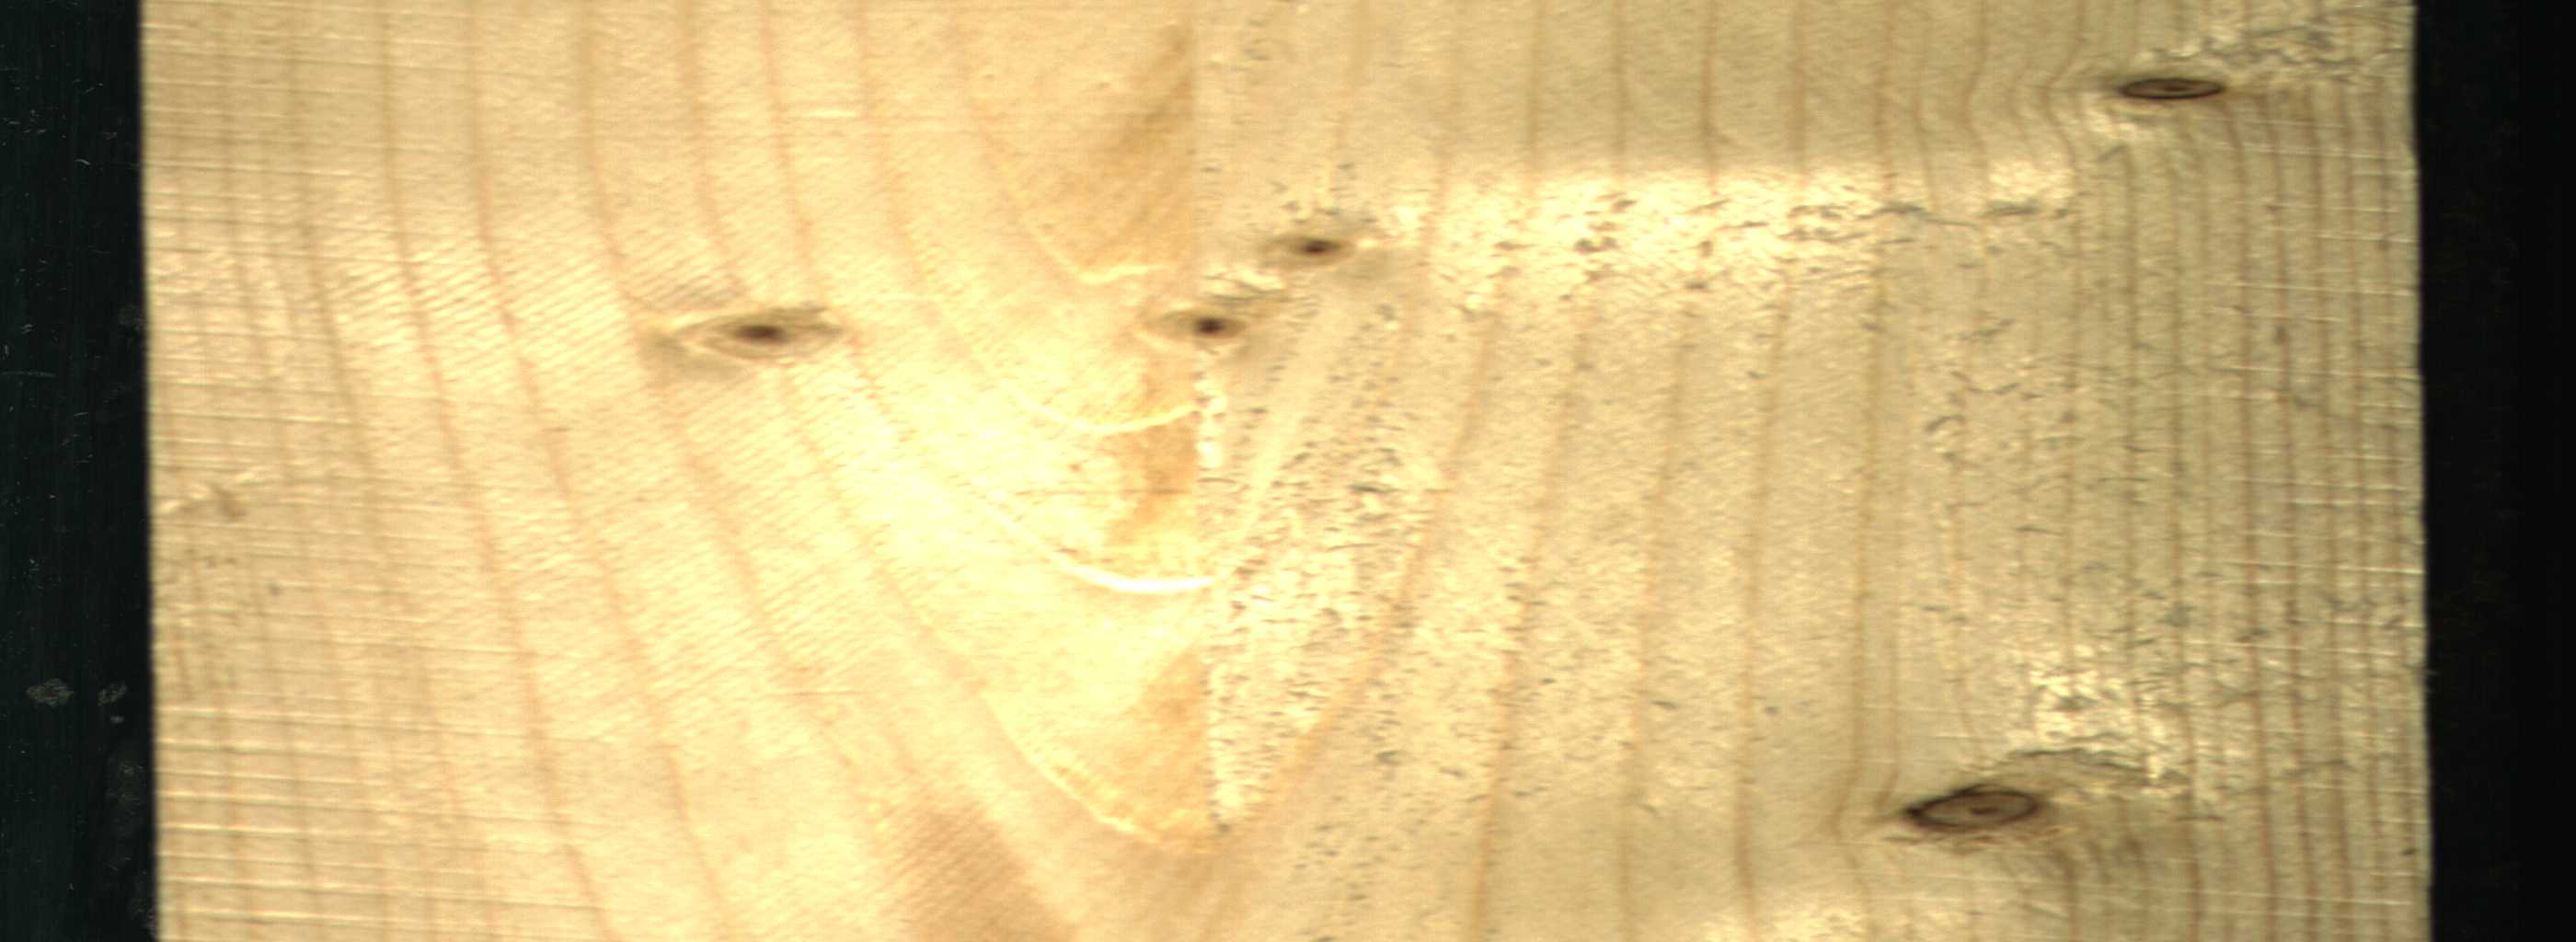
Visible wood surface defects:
Live_Knot
Live_Knot
Live_Knot
Live_Knot
Live_Knot